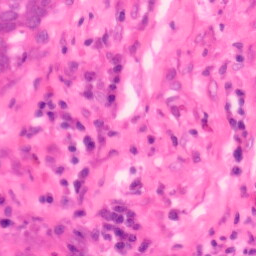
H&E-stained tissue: Colon